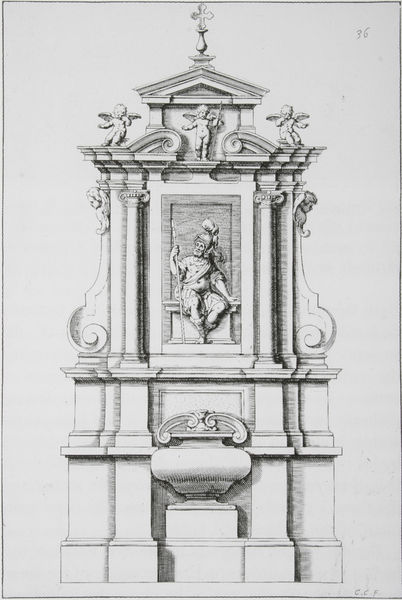
Titel: Entwurf für ein Grabmal
Künstler: Camillo Cungi
Standort: viele Standorte
Institution: Seriendruck
Schlagwörter: flügel, held, mann, schatten, weiß, dreieck, geschwungen, grau, mitte, pfeiler, schwarz, skizze, stützen, säulen, zeichnung, gebäude, haus, muster, ornament, architektur, barock, federn, rahmen, sockel, figur, sitzend, klassizismus, brunnen, bassin, engel, engelchen, putte, putto, skulptur, statue, vase, federbusch, relief, bogen, fassade, giebel, mauer, grafik, schattierungen, pilaster, rand, figuren, könig, lanze, thron, symmetrie, inschrift, ornamente, sitzt, plinthe, bögen, nische, antike, kreuz, denkmal, symmetrisch, becken, druck, schwarzweiss, schatierung, radierung, stich, helm, entwurf, ritter, altar, architrav, kapitelle, kapitell, senkrecht, dreiecksgiebel, gesims, kehle, statuen, voluten, grab, ionisch, antik, christlich, griechisch, krieger, heiliger, volute, speer, basis, helmbusch, schnecke, schnecken, postament, amor, putten, geschweift, mars, schaft, putti, spiralen, spirale, wulst, grabmal, athen, klassisch, monument, lisenen, ionische ordnung, säulenordnung, ordnung, lisene, dreieckgiebel, piedestal, weihwasser, epitaph, retabel, tiefdruck, puten, gesprengt, ares, altarretabel, sprenggiebel, rollwerk, verkröpfung, gekröpft, st. florian, klasizismus, dreiecksgeibel, chnecke, fupferstich, gebäle, volutgen